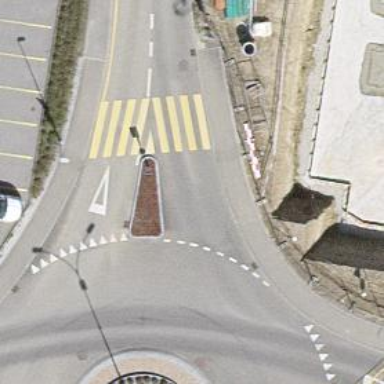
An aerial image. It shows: Zebra crossing on the road.